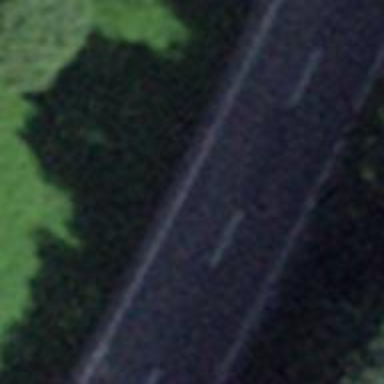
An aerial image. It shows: Asphalt road classified as primary highway.